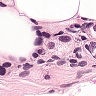
Metastatic tissue present: yes